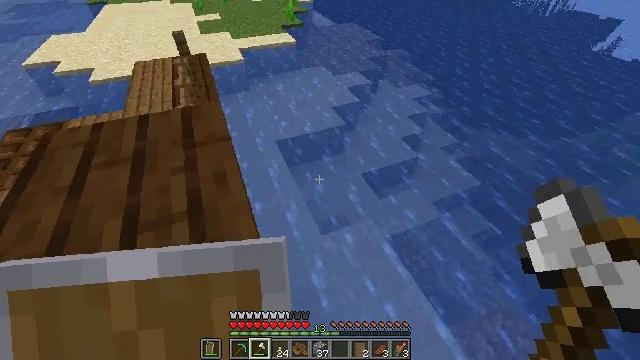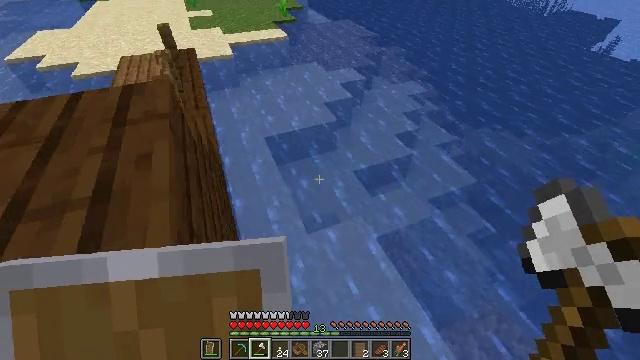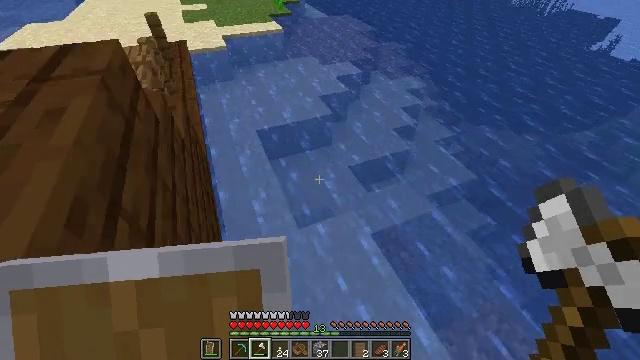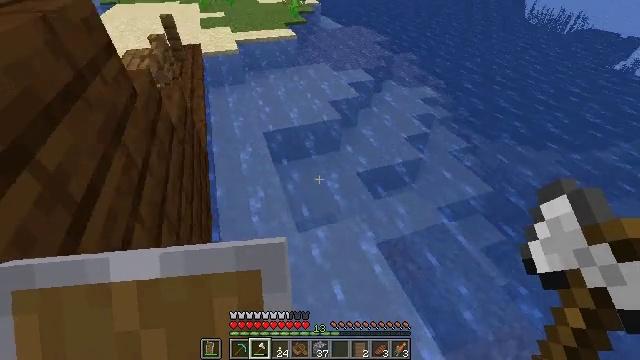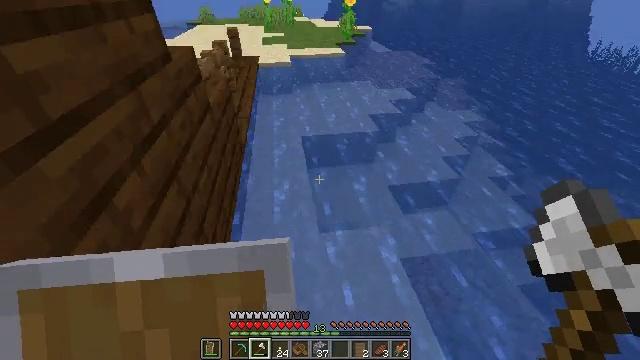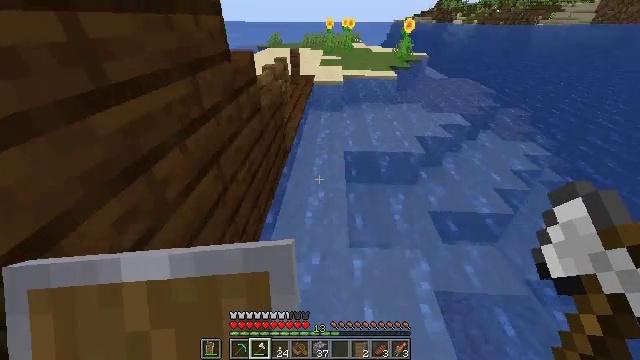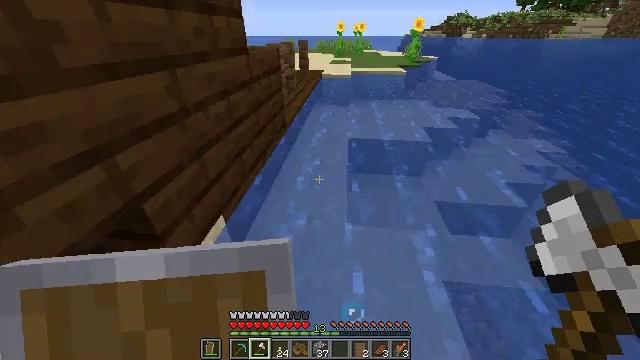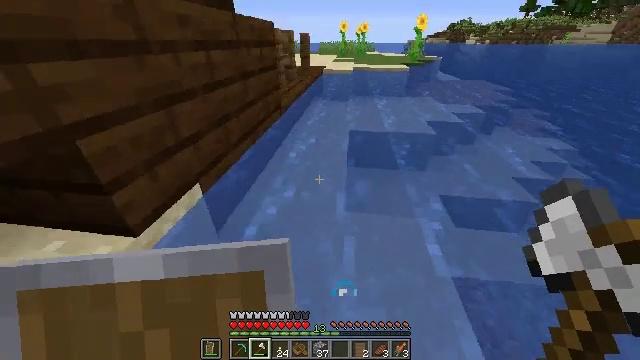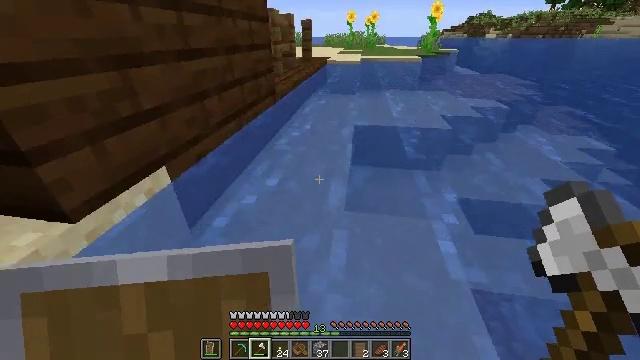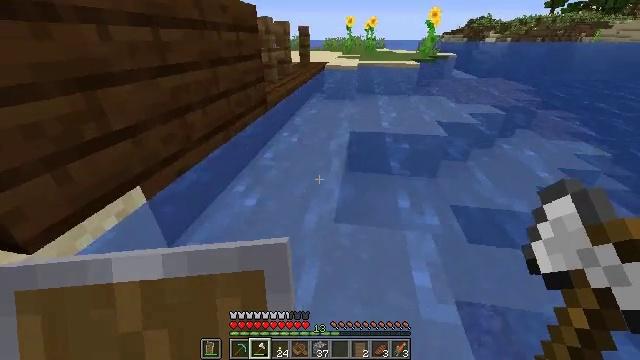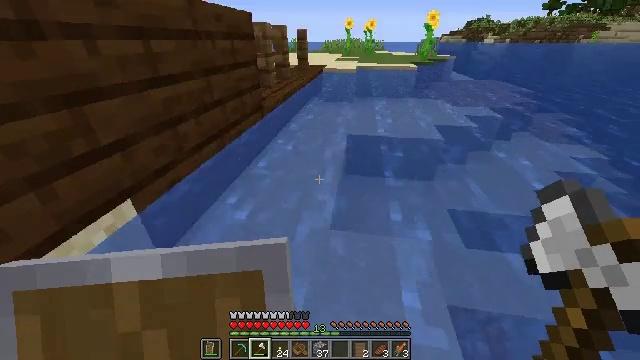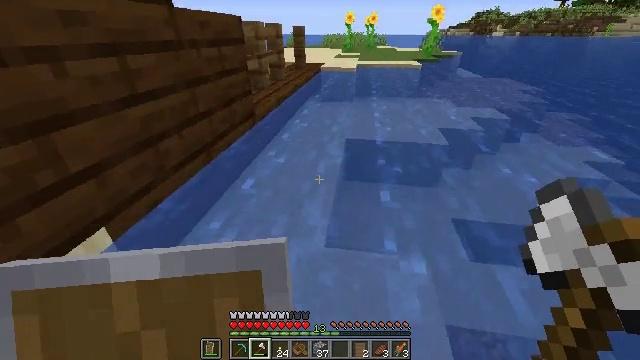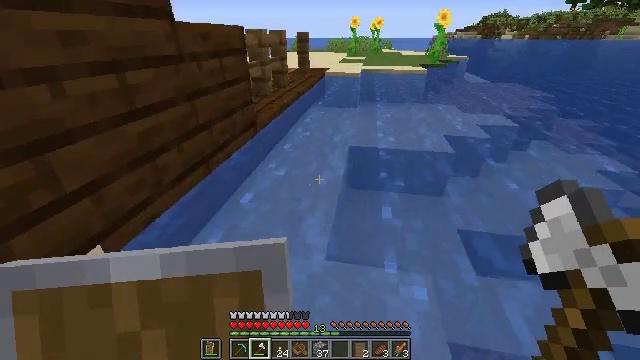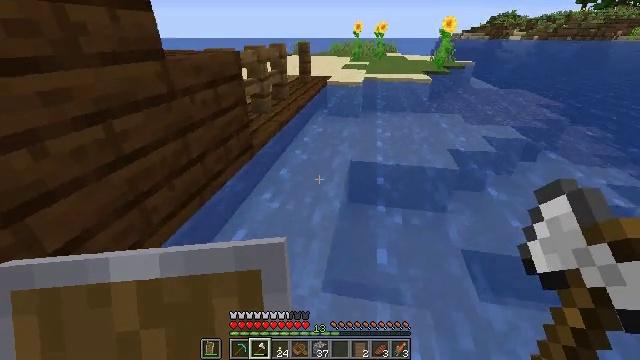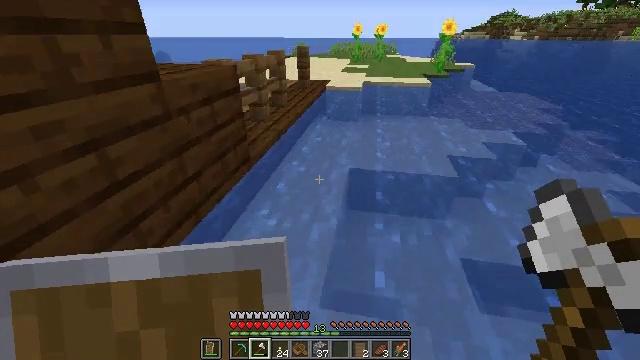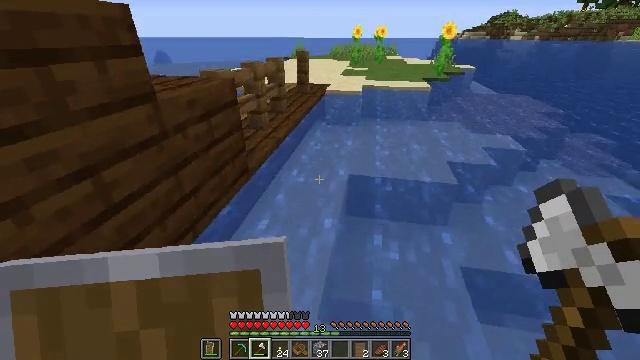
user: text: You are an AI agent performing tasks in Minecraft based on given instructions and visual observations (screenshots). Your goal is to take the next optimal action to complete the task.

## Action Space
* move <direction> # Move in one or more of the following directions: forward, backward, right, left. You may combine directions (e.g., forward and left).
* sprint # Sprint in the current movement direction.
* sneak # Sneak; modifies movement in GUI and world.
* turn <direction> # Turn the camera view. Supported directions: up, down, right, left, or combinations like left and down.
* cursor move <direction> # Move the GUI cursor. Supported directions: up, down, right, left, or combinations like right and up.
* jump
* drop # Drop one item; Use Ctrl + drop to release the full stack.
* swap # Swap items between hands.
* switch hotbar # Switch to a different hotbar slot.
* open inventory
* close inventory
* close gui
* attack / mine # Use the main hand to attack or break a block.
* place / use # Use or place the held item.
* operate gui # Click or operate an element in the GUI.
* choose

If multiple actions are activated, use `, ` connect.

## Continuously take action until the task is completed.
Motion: motion action
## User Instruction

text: Use the crafting table to make a diamond shovel.
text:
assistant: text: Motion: move forward and move right, sprint, jump
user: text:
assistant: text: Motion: move forward and move right, sprint, jump
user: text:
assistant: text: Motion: move forward and move right, sprint, turn left and up, jump
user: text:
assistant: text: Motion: move forward and move right, sprint, turn left and up, jump
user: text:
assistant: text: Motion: move forward, sprint, turn left and up, jump
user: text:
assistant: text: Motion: move forward, sprint, turn left and up, jump
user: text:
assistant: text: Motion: move forward, sprint, turn left and up, jump
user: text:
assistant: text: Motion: move forward, sprint, turn left and up, jump
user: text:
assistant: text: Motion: move forward, sprint, jump
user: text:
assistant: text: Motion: move forward, sprint, jump
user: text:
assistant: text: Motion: move forward, sprint, jump
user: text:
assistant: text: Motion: move forward, sprint, turn left, jump
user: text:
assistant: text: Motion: move forward, sprint, jump
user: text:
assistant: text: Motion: move forward, sprint, jump
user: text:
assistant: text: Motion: move forward, sprint, jump
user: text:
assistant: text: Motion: move forward, sprint, jump
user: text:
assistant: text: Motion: move forward, sprint, jump
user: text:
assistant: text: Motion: move forward, sprint, turn left
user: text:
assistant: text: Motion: move forward, sprint, turn left
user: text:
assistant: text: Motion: move forward, sprint, turn left
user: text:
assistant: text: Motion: move forward, sprint, turn left
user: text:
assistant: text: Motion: move forward, sprint, turn left
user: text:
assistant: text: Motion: move forward, sprint, jump
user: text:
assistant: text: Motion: move forward, sprint, jump
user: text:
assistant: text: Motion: move forward, sprint, jump
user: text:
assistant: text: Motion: move forward, sprint, turn left, jump
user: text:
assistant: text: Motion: move forward, sprint, turn left, jump
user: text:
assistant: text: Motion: move forward, sprint, turn left, jump
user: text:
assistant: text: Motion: move forward, sprint, turn left, jump
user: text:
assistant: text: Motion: move forward, sprint, turn left, jump